Question: So I'm a little stuck on this one. I have been trying and searching for hours and I've yet to find a solution that fits within my professors very strict parameters.
I have to fill an array with a random permutation of numbers from 0-9, and they can't repeat. I'm aware that there are a lot of topics on this and I've found a few ways to do it, but it doesn't fit within our requirements.
So I have to use a regular array and a Random object with a given seed to fill an array with unique values. I can't use collections, ArrayLists, any sort of iterator, just regular loops. I can't even create another class to do the function.
My basic idea so far
'''
for(int i=1; i<numItems; i++)
{
int count = 1;
int m=rand.nextInt(numItems);
for(int j=0; j<i; j++)
{
if(m==permutation[j])
{
m=rand.nextInt(numItems);
count++;
j=-1;
}
}
permutation[i]=m;
numAttempts[i]=count;
}
'''
And this works perfectly, but we can't modify the control variable (j) inside of the loop.
I basically want it to start testing from the beginning with the random numbers that the rand object is generating any time that if statement is true.
Any help is greatly appreciated.
EDIT: His output
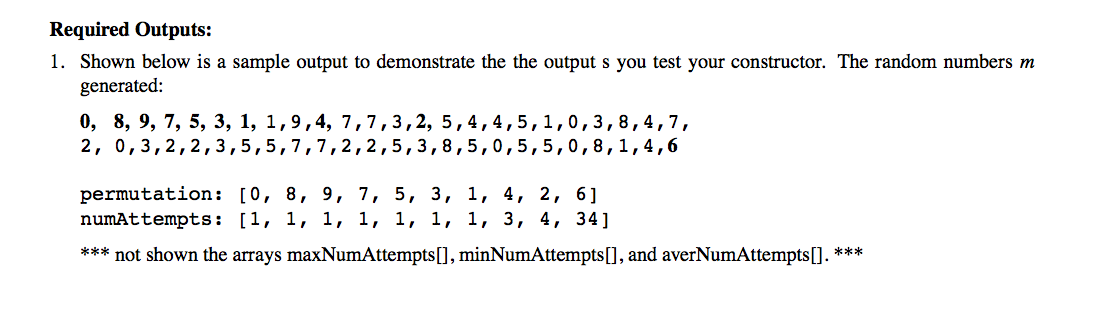
Answer: So looking at the required output, your algorithm should be:
> For every number i, pick random numbers until you get one you didn't already pick. Then put that number in the array and record how many numbers you had to pick before you got a new one.
So, refactoring your code a little bit to use a loop instead of resetting 'j' to -1:
'''
for(int i=1; i<numItems; i++)
{
int count = 0;
bool found = false;
do {
int m=rand.nextInt(numItems);
count++;
for(int j=0; j<i; j++)
{
if(m==permutation[j])
{
found = true;
break;
}
}
} while (found);
permutation[i]=m;
numAttempts[i]=count;
}
'''
(My java is rusty, that syntax could be wrong, but I hope you get the idea)